Question: I was wondering how PCRE detects word characters from whatever language.
I was testing this string:
'''
"Jian Wei tsu"
'''
The php file is encoded as UTF-8 and is properly tagged with the Charset=UTF-8 in the Content type tag.
'''
<?php
$string="Jian Wei tsu"; //Bytestream from "Jian Wei tsu"
$string=preg_replace('/\w/','\w',$string);
echo $string;
echo "<br>";
$byte="e"; //I've tried with each byte separately to find word characters
if(preg_match('/\w/',$byte)){
echo "$byte is a word";
}
else{
echo "$byte is not a word";
}
?>
'''
'"e" "e" "a"' from all the bytes, are words.
It display:

I know why the symbols appear.
The Decoder use the Unicode replacement character, code point FFFD,
as the decoding of an invalid UTF-8 sequence rather than stop processing the text.
There are invalid sequences since one "word character" is replaced by the replacement ''\w''
and then it broke the "byte secuence" to show.
So the questions are:
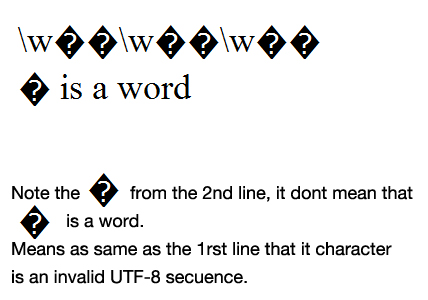
Answer: You have to set the <URL> otherwise it is interpreted as a ISO-8859-1 string.
The following script shows which chars '\w' match without the 'u'-Flag:
'''
header("Content-Type: text/plain");
$i = 255;
while($i--)
{
preg_match('/\w/S', chr($i), $m);
printf("%' 1s \x%s\n", $m[ 0 ], strtoupper(bin2hex($m[ 0 ])));
}
'''
Only [a-zA-Z] are matched by '\w' if 'u'-Flag is set:
'''
// added 'A' at the beginning and 'B' at the end
preg_match_all('/\w/u', "A\xE9\x96\x93\xE9\x81\x95\xE3\x81\xA4B", $m);
print_r($m);
'''
: If the 'u'-Flag is present preg_* will silently fail to parse the string if it contains non-unicode-chars (e.g. \x80-\xFF).